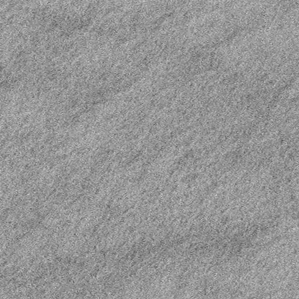
Label: frost